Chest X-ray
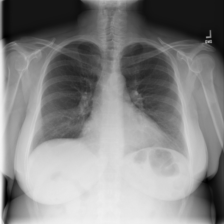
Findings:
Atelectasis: negative
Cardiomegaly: positive
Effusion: negative
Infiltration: negative
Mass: negative
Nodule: negative
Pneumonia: negative
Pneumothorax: negative
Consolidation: negative
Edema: negative
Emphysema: negative
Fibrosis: negative
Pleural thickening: negative
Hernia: negative